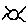
Label: sun